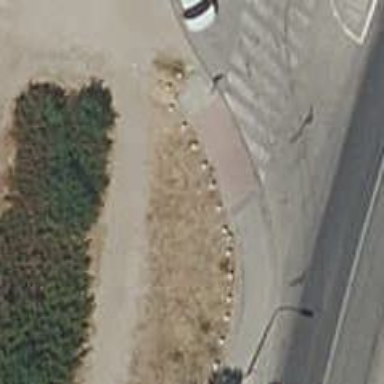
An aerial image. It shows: Sidewalk along the footway.